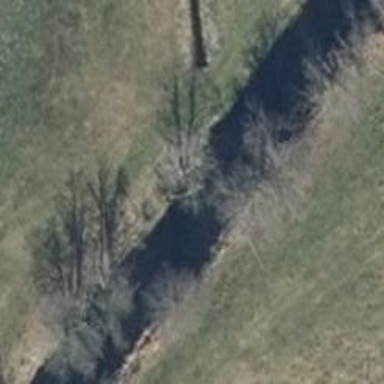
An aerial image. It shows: Deciduous broadleaved tree.